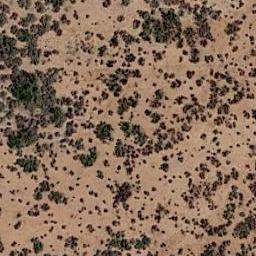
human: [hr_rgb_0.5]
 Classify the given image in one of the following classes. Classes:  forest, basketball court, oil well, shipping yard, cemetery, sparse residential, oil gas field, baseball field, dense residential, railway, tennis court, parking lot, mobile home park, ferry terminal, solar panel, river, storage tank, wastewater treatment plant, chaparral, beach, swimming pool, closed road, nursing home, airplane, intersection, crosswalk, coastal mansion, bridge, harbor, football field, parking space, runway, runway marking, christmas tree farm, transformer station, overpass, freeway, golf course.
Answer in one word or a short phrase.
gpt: chaparral